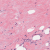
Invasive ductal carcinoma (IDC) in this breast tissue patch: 0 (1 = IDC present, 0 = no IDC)